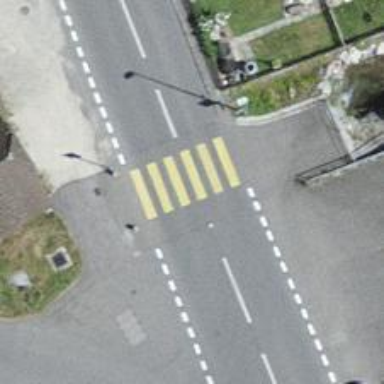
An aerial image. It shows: Uncontrolled zebra crossing on the road.